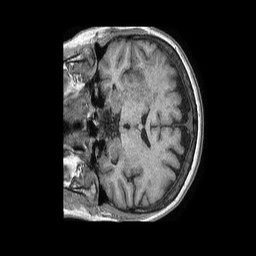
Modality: T1w
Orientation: coronal
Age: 70
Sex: female
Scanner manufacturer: philips
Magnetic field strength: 1.5 T
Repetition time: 0.00781 s
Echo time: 0.003622 s